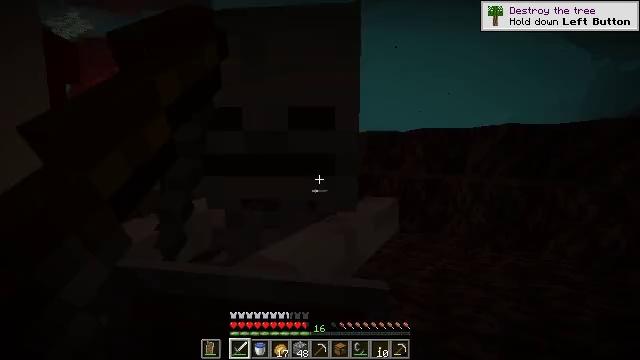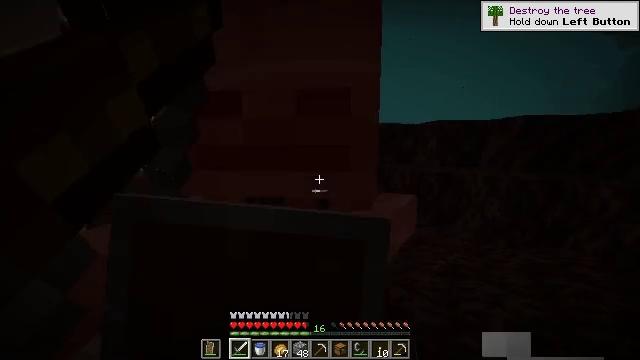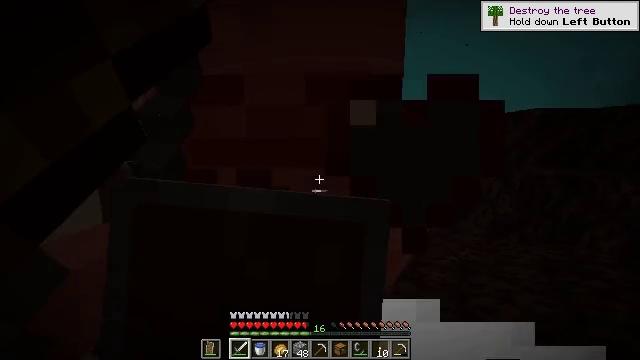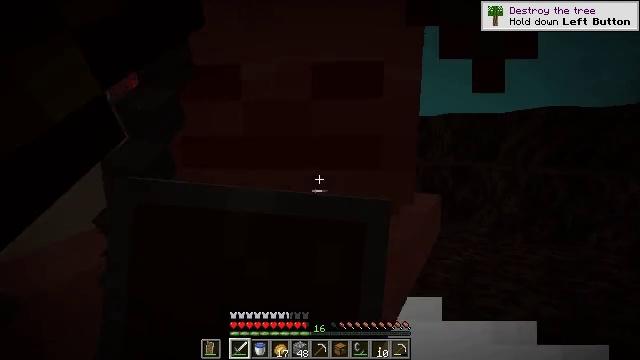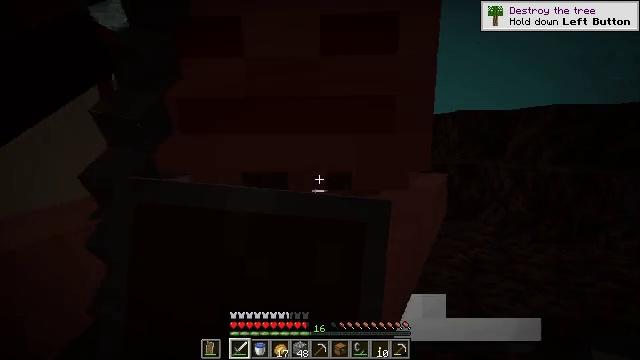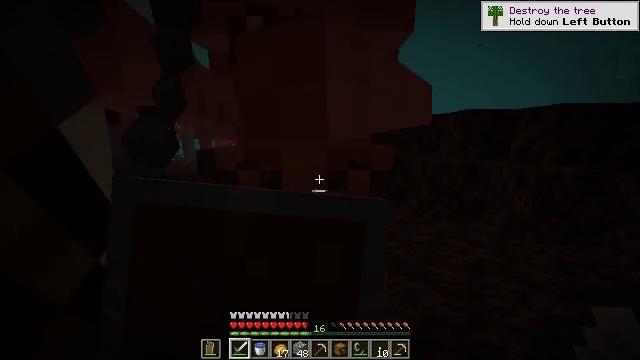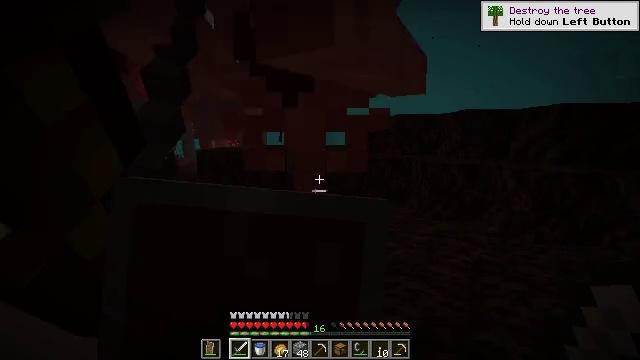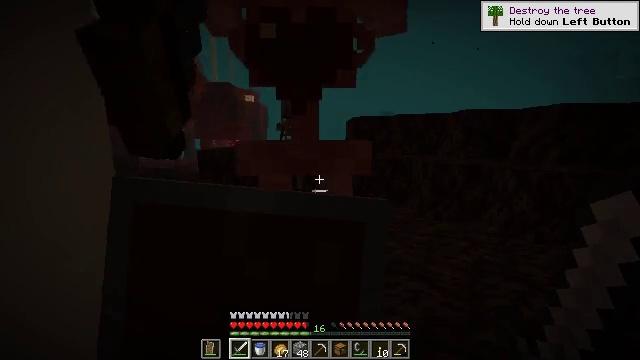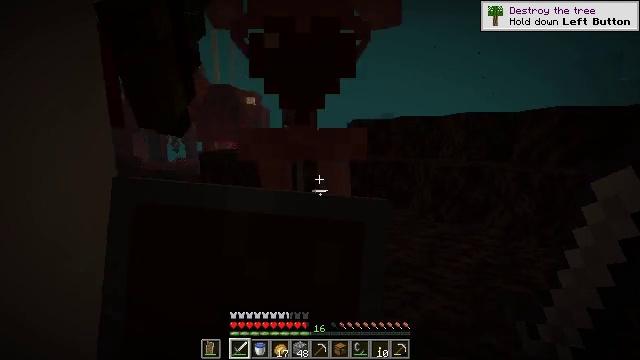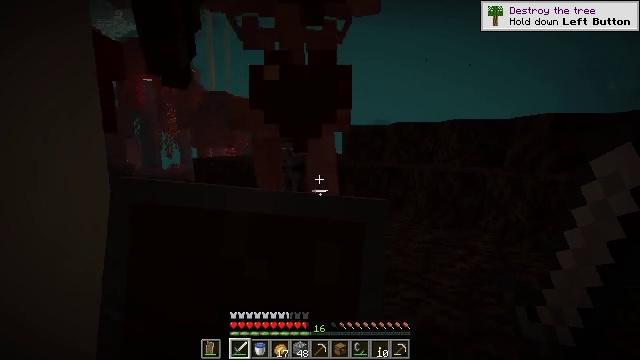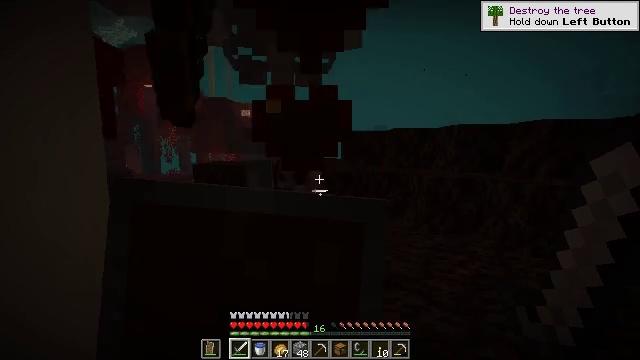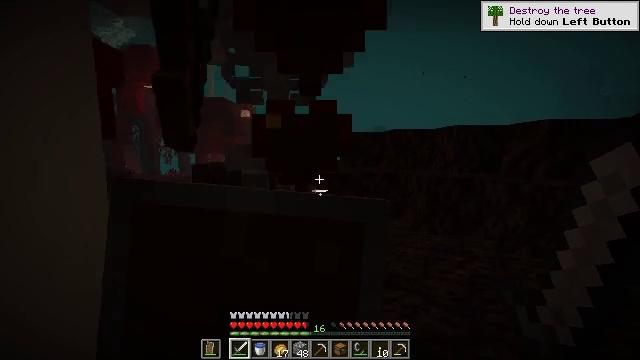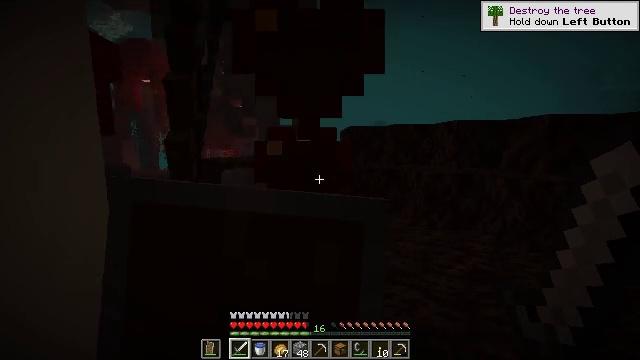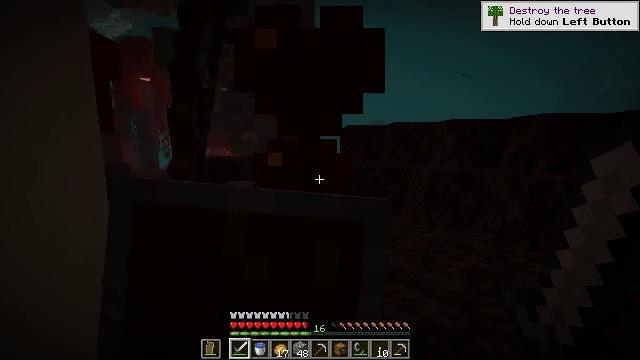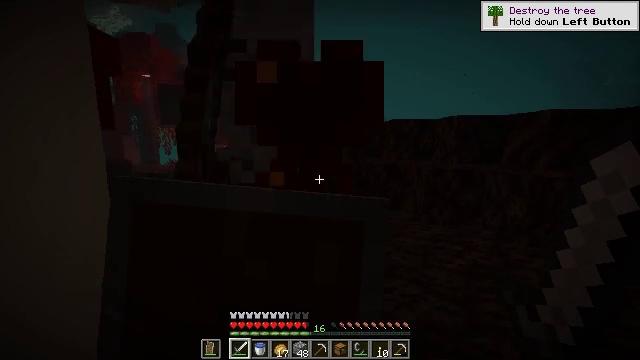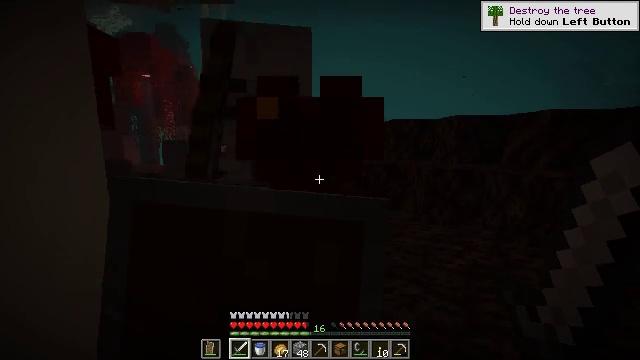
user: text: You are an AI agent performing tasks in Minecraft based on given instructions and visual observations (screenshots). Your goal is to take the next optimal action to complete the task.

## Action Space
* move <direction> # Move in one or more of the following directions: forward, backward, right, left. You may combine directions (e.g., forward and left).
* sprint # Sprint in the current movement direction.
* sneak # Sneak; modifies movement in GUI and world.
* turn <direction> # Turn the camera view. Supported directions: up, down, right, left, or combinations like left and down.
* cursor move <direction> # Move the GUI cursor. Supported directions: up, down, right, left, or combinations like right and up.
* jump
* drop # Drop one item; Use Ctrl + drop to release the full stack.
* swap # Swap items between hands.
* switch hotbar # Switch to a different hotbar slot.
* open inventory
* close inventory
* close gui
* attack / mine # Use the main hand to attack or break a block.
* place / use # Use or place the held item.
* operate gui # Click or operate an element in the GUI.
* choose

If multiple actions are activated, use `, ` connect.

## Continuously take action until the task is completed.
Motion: motion action
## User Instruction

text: Hunt the skeleton.
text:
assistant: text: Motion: turn left and down, use / place
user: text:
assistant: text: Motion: turn left and down, use / place
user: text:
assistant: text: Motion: use / place
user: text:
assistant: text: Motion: turn left, use / place
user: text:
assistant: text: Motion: use / place
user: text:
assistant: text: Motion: use / place
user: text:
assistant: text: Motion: use / place
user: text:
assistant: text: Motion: use / place
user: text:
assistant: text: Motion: turn right and up, use / place
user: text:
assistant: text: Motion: turn up, use / place
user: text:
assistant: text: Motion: use / place
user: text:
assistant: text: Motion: turn down, use / place
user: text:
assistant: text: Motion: use / place
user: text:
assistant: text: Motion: use / place
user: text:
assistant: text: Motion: move forward, use / place
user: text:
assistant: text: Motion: move forward, use / place
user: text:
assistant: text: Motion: move forward, use / place
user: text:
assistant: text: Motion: move forward, use / place
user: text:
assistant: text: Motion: move forward, turn left, use / place
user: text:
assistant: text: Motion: turn left, use / place
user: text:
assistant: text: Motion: turn left, use / place
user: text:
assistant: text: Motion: turn left, use / place
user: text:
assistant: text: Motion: turn left, use / place
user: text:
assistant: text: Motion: turn left, use / place
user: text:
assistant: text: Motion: turn left, use / place
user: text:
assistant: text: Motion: use / place
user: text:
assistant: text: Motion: use / place
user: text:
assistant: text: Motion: use / place
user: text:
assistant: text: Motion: move back, use / place
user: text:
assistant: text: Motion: move back, use / place